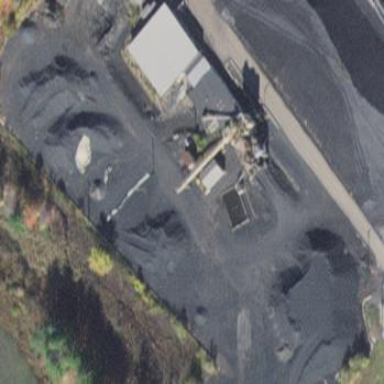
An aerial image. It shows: Industrial stockpile.